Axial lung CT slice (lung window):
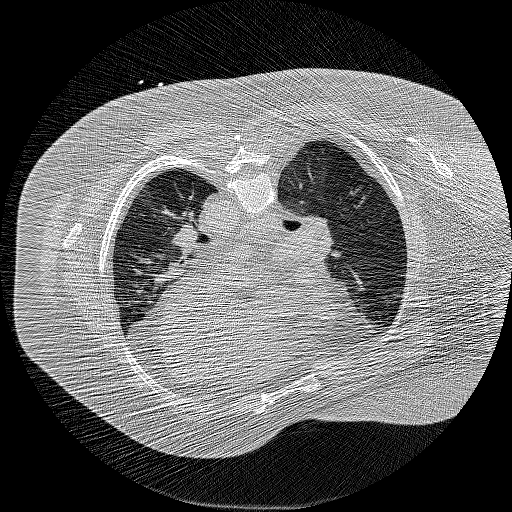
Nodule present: no